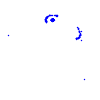
Particle: kaon